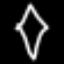
Label: diamond